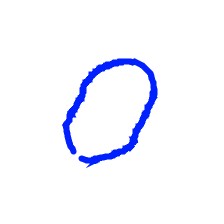
Shape: circle